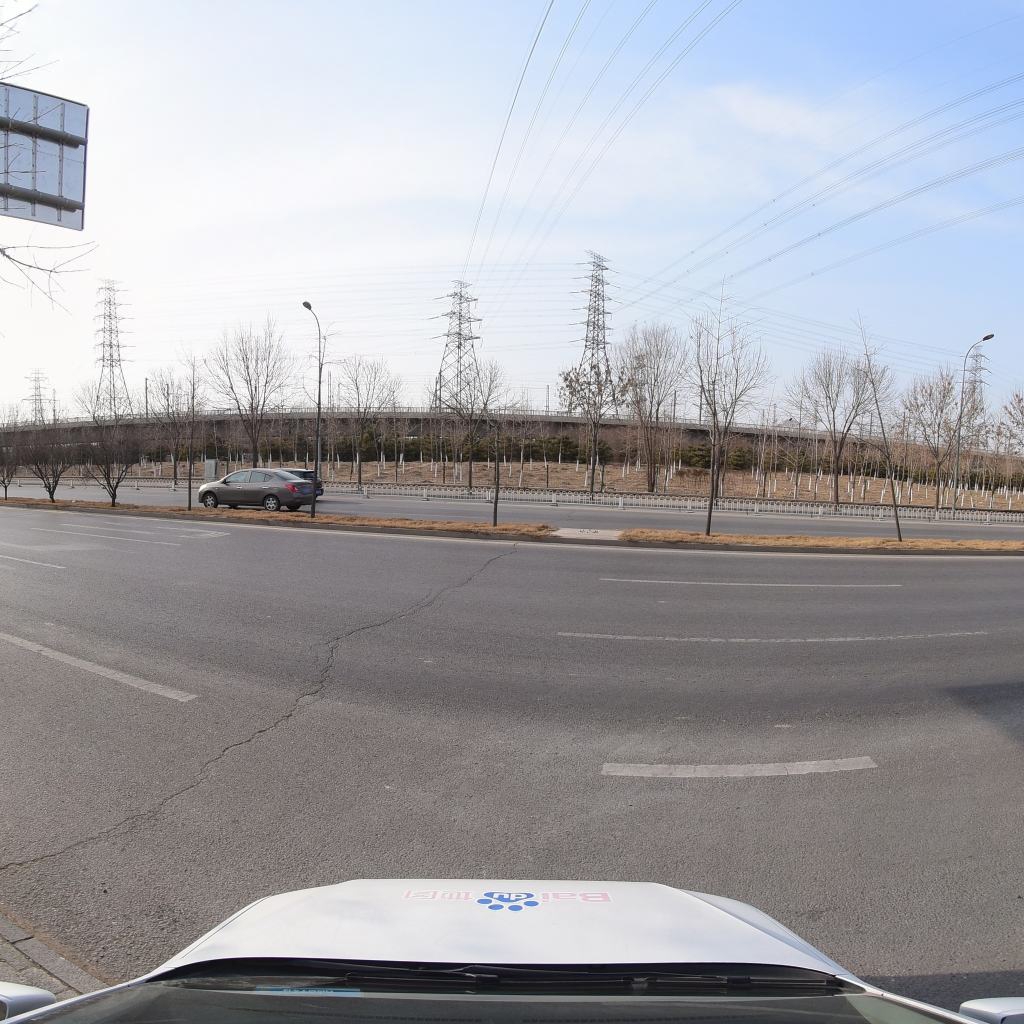
Region: Fengtai
Road damage annotations: longitudinal crack